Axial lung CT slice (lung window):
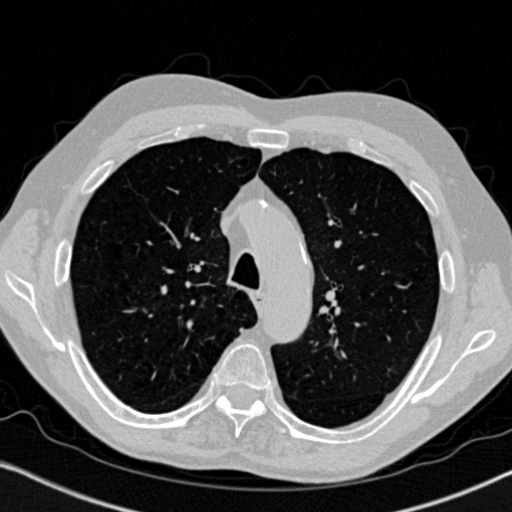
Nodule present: no